Question: Please help me, on How to Print HTML Table with Multiple Table Header?
Sample code of my table header below:
'''
<table>
<thead>
<tr>
<th colspan="6">January 2018</th>
</tr>
<tr>
<th colspan="2">TARGET</th>
<th colspan="2">ORDERED</th>
<th colspan="2">SALES</th>
</tr>
<tr>
<th>QTY</th> <th>AMOUNT</th>
<th>QTY</th> <th>AMOUNT</th>
<th>QTY</th> <th>AMOUNT</th>
<th>QTY</th> <th>AMOUNT</th>
<th>QTY</th> <th>AMOUNT</th>
<th>QTY</th> <th>AMOUNT</th>
</tr>
</thead>
<tbody>
</tbody>
</table>
'''
This is what i want to see in printable page for the Table Header:

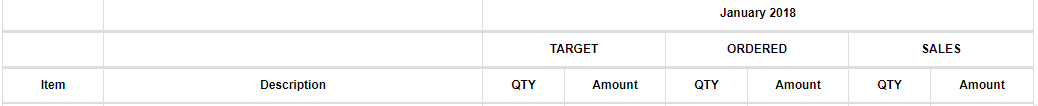
Answer: '''
<table border="2" >
<thead>
<tr>
<th colspan="2"></th>
<th colspan="6" ></th>
<th colspan="6">January 2018</th>
</tr>
<tr>
<th colspan="2"></th>
<th colspan="6"></th>
<th colspan="2">TARGET</th>
<th colspan="2">ORDERED</th>
<th colspan="2">SALES</th>
</tr>
<tr>
<th colspan="2">item</th>
<th colspan="6">Description</th>
<th colspan="1">QTY</th> <th colspan="1">AMOUNT</th>
<th colspan="1">QTY</th> <th colspan="1">AMOUNT</th>
<th colspan="1">QTY</th> <th colspan="1">AMOUNT</th>
</tr>
</thead>
<tbody>
</tbody>
'''